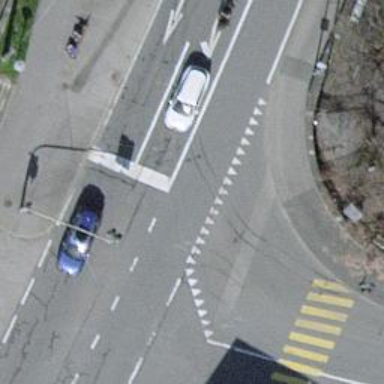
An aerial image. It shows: Asphalt road with trolley wires overhead. It is primary highway with trolley wires in the forward direction.